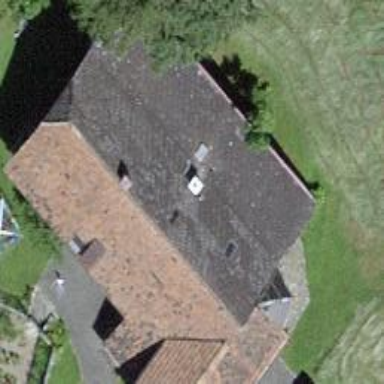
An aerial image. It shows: Farm building.